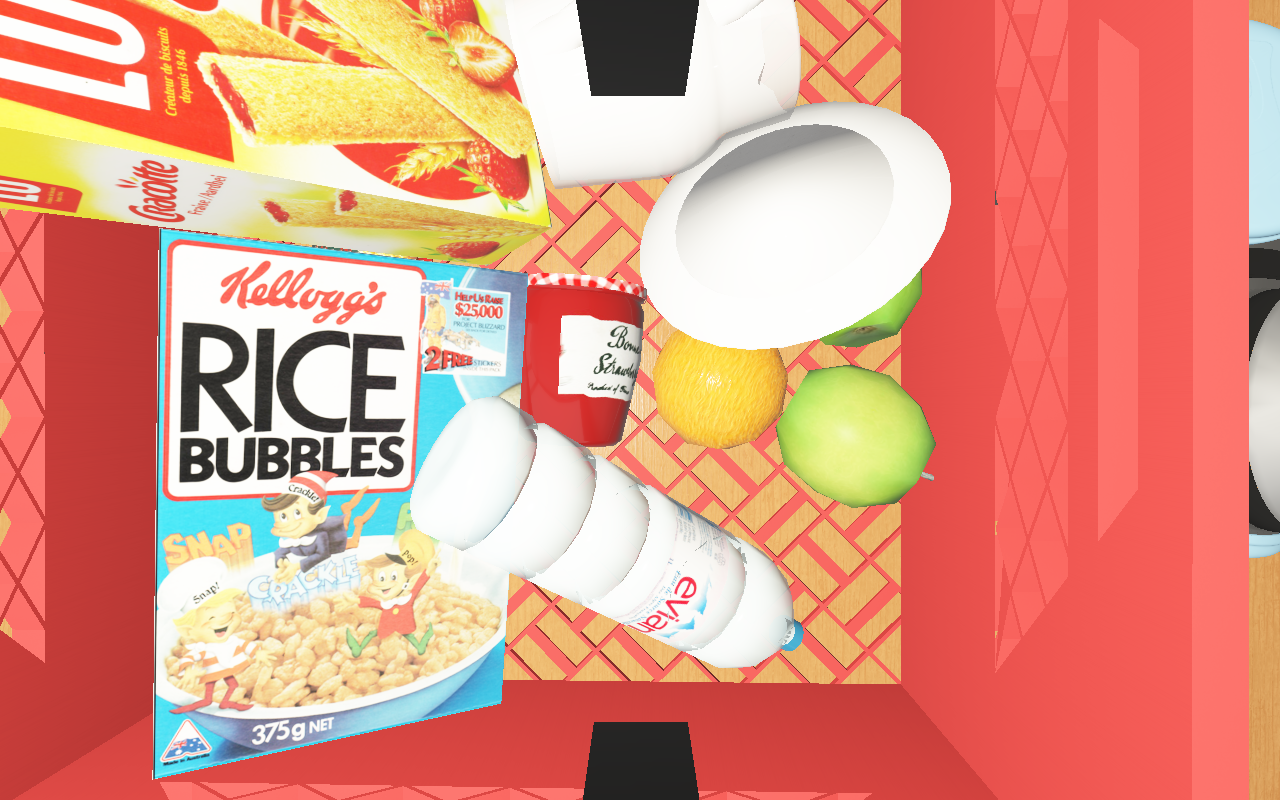
Objects in the scene:
carafe
water bottle
glass
wineglass
jam jar
biscuit box